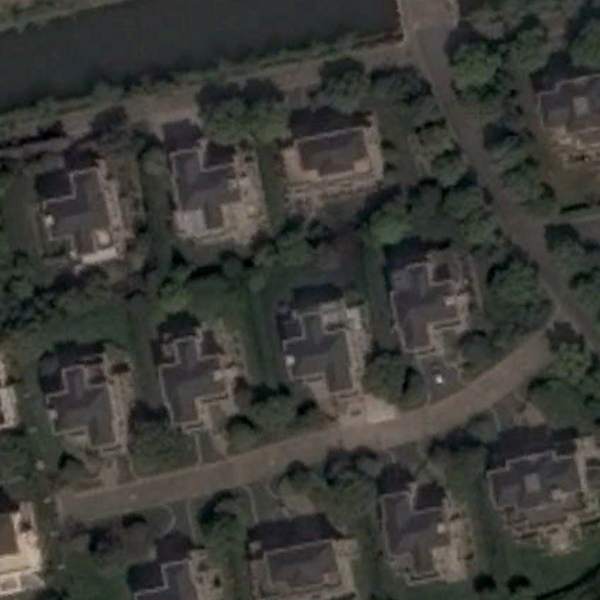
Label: MediumResidential